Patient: sex F, age 59
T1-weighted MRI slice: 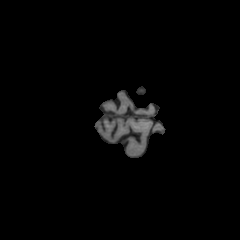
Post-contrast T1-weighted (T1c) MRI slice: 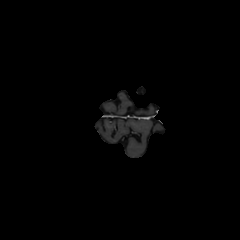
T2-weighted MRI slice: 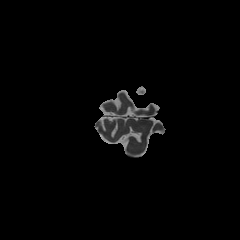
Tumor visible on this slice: no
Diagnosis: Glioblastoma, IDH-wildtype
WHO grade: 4